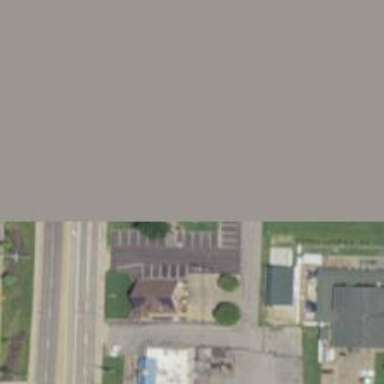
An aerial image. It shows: Veterinary facility.